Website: lowes
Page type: orders-overview
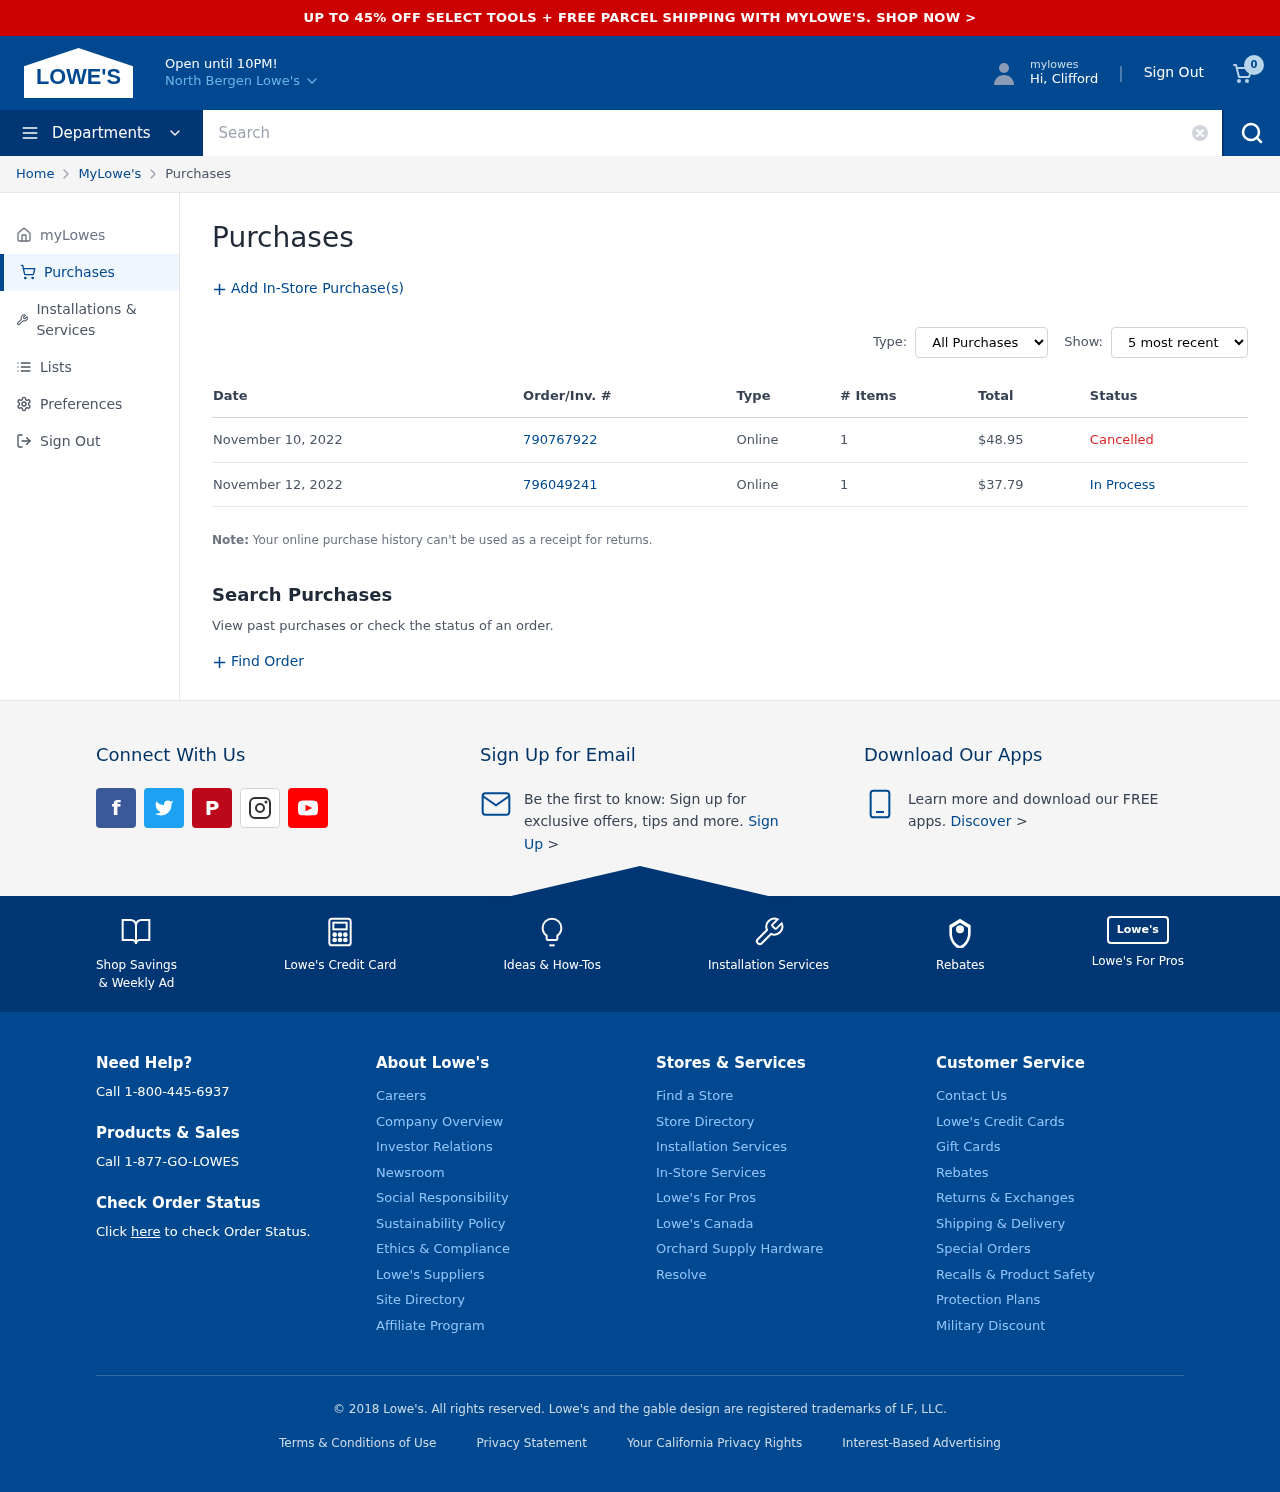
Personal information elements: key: PII_FIRSTNAME
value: Clifford
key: PII_CITY
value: North Bergen
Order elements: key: ORDER_NUM_ITEMS
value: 0
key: ORDER_DATE
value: November 10, 2022
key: ORDER_ID
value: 790767922
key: ORDER_NUM_ITEMS
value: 1
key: ORDER_TOTAL
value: $48.95
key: ORDER_DATE2
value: November 12, 2022
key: ORDER_ID2
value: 796049241
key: ORDER_NUM_ITEMS2
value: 1
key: ORDER_TOTAL2
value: $37.79
Search elements: key: HEADER_SEARCH
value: Search